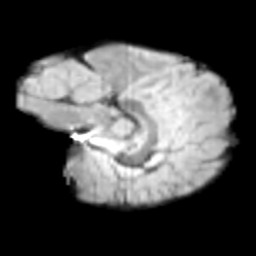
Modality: T2w
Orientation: sagittal
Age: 10
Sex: male
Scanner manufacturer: siemens
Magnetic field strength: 3 T
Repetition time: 3.8 s
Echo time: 0.07 s